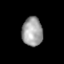
Tissue: skin
Cell type: Epithelial cells
Senescence score: 0.9143
Nuclear area (px): 584
Mean DAPI intensity: 159.517